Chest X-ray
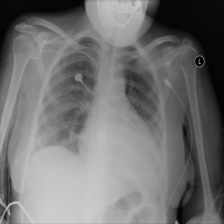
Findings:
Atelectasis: negative
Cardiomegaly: negative
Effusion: positive
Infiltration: negative
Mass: negative
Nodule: negative
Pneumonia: negative
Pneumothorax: negative
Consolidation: negative
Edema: negative
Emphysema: negative
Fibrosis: negative
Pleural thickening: negative
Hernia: negative